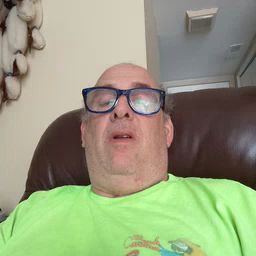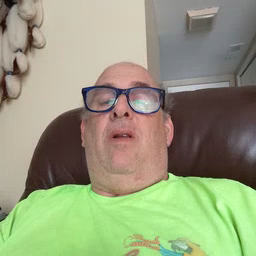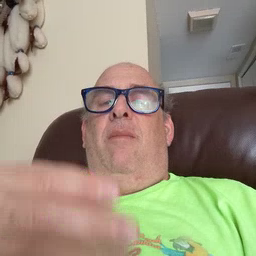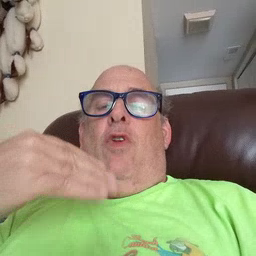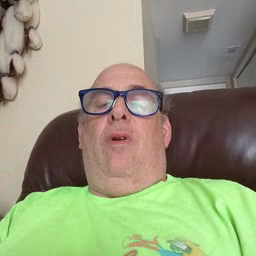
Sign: before